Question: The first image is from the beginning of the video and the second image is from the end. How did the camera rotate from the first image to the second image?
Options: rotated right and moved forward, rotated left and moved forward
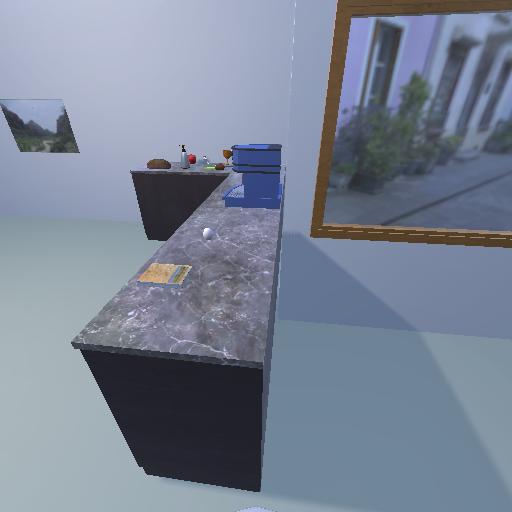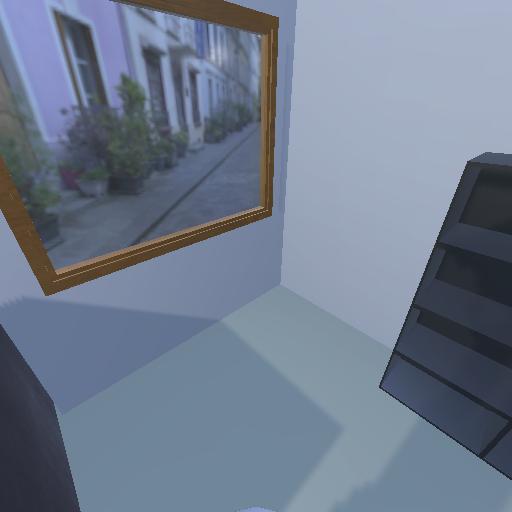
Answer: rotated right and moved forward